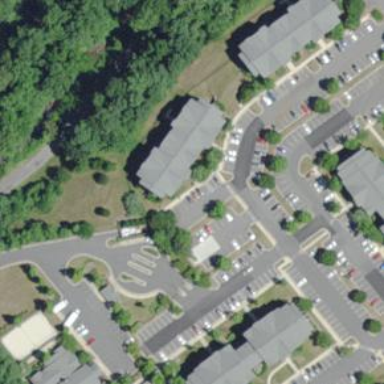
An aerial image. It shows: Parking space is available.